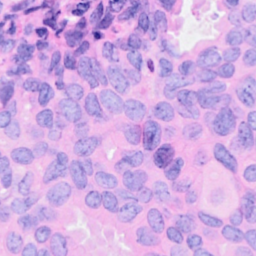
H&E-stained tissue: Breast